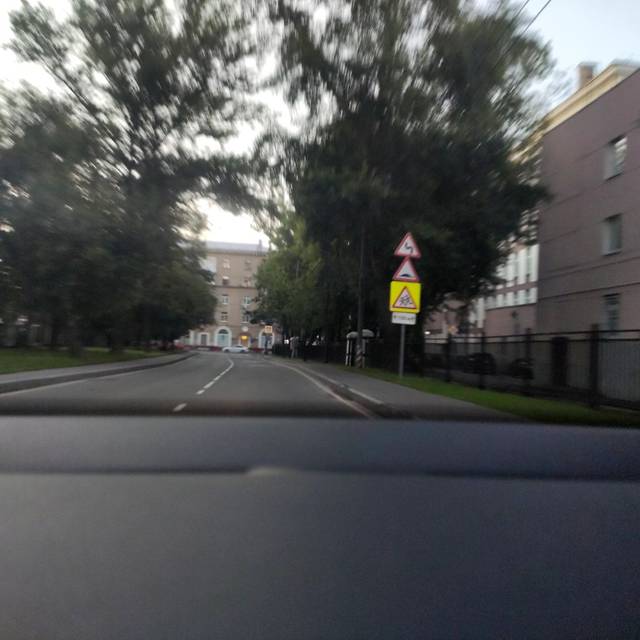
Region: Russia
Coordinates: 55.797, 37.52